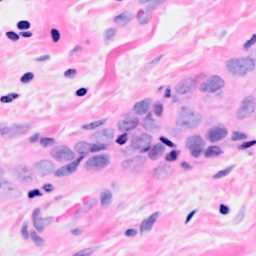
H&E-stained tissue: Breast